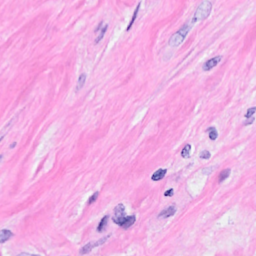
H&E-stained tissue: Breast